Question: I'm working on a SSAS project in order to load information in PowerPivot.
I need to create something easy to use : allow user to select multiple nodes in a hierarchy.
For example to get all sales for "Europe" sub entities and "Pacific" sub entities.
Here is a sample of a dimension.

So, is there a way to be able to select multiple nodes : for example "Europe" and "Pacific".
In fact the SSAS import wizard only allow to pick one node.
If I display the attribute dimension I can filter leaf by leaf, but it's not relevant, a node can own more than 50 sub elements, and it's tricky to select all of them.
Any idea to do that ?
PS : my dimension is based on a parent/child relationship (self referenced by a parent_id field).
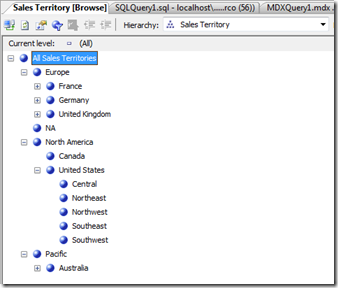
Answer: Finally, it seems it's not possible to select some nodes including elements by using SSAS Import Wizard (drag & drop).
To solve my issue, i added a filter on my parent/child hierarchy and I selected a MDX query to add the following script :
'''
UNION(DESCENDANTS([Dimension].[Hierarchy].[&<node1>]), DESCENDANTS([Dimension].[Hierarchy].[&<node2>]))
'''
and are the IDs of my nodes.